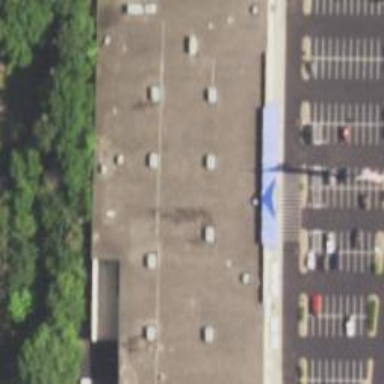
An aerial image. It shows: Outdoor commercial building with shop.